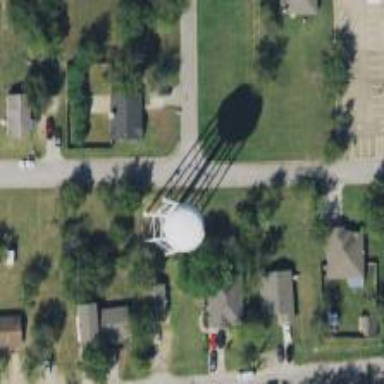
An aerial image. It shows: Water tower that is man-made.